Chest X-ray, AP view. Patient: 47 years old, sex M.
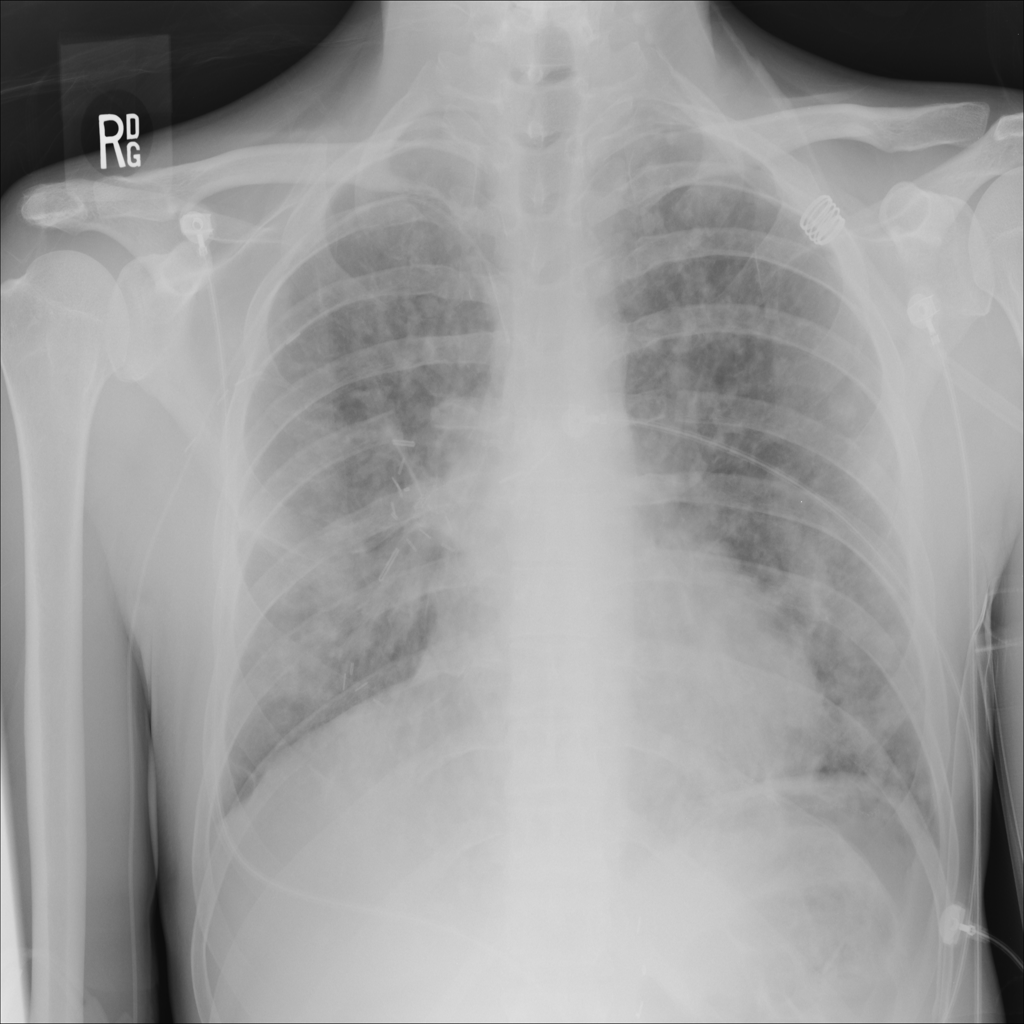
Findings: No Finding